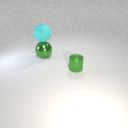
small green metal cylinder in front of large green metal sphere